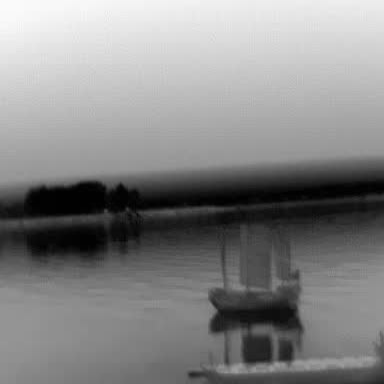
There is a sailboat in the infrared image.